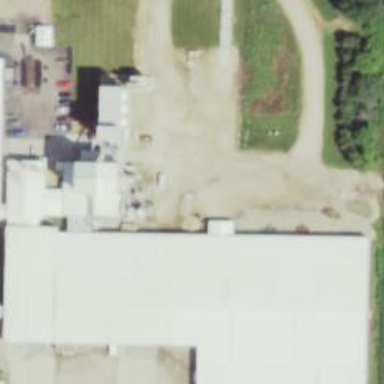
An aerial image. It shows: Weighbridge facility.